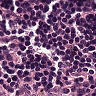
Metastatic tissue present: no